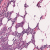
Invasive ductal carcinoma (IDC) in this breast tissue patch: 1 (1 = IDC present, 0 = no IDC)